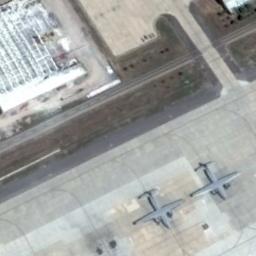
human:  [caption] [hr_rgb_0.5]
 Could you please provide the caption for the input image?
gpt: Two gray planes parked on the airport while the lawn and a parking lot beside .

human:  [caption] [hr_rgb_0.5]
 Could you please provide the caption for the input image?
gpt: Two gray planes of the same size are parked on a clearing, With many buildings and lawns next to the plane .

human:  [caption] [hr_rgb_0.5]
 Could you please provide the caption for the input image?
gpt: Two gray planes parked at the landmark line .

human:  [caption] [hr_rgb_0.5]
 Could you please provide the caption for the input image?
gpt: Two airplanes are parked in the open place beside the airport by the grass .

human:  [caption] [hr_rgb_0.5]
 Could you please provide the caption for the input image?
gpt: Two planes are in the parking lot next to the building .